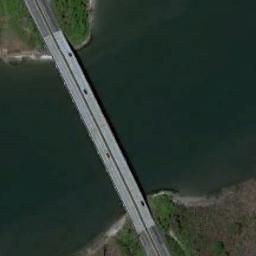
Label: bridge